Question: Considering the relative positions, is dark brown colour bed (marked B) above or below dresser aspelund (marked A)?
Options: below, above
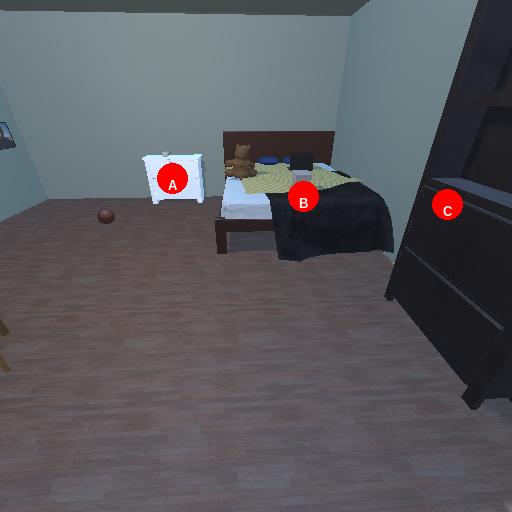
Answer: below